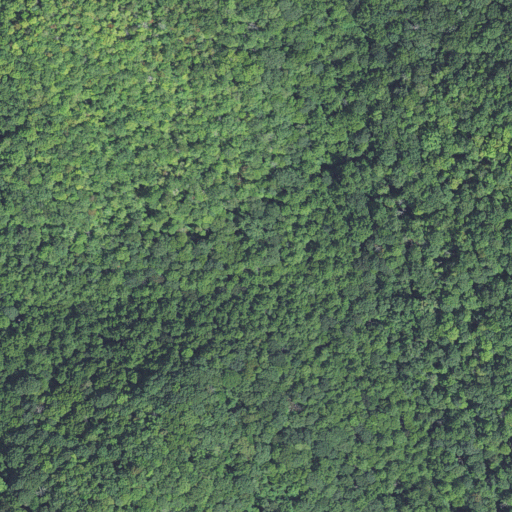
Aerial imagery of valley in North Carolina named Grill Cove containing mixed forest, deciduous forest, and evergreen forest